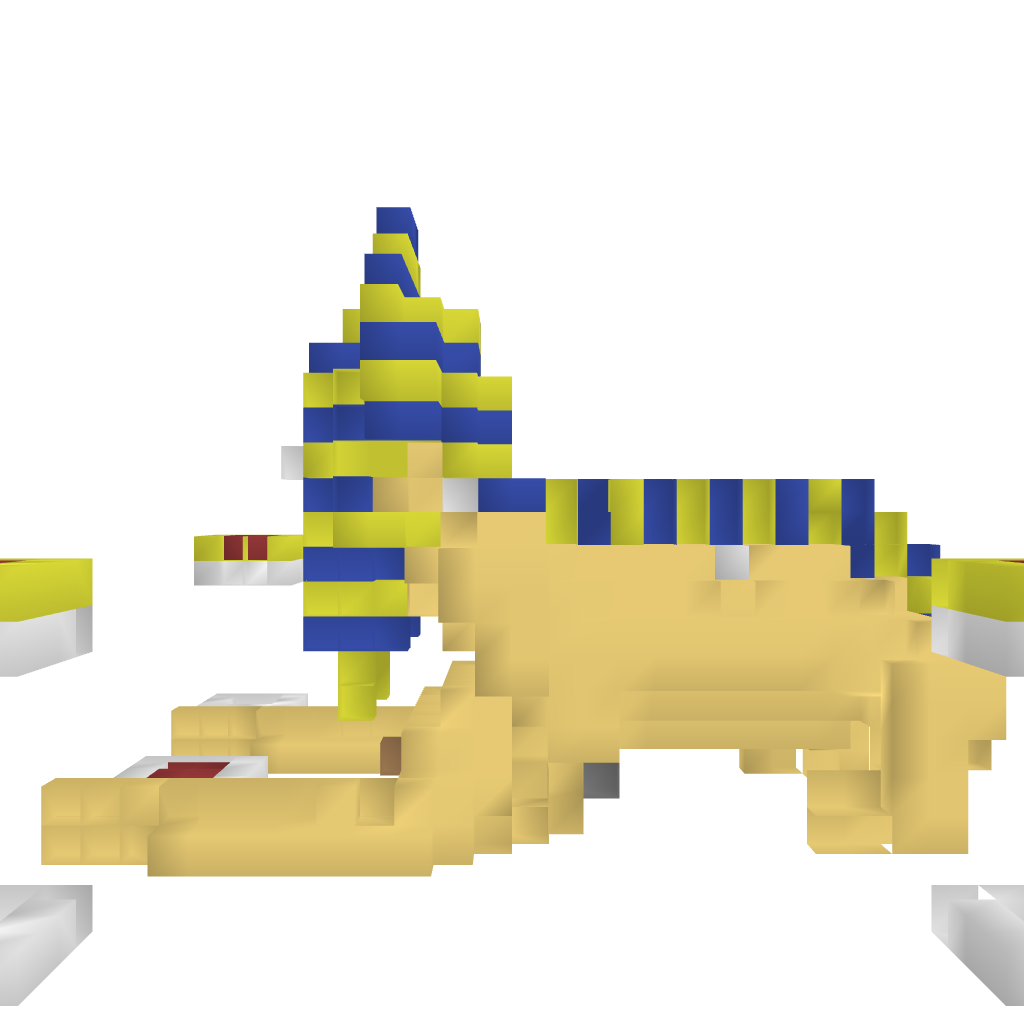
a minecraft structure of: Night Lit Sphinx good quality